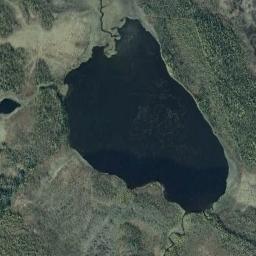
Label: lake